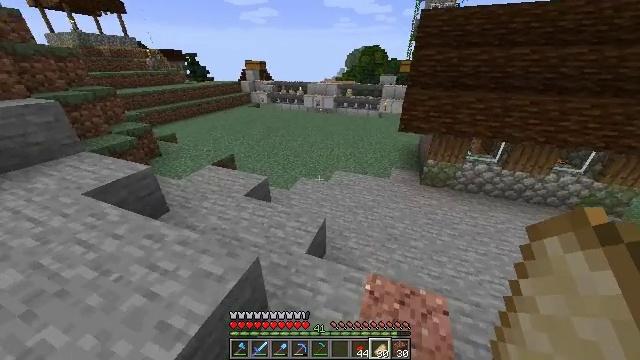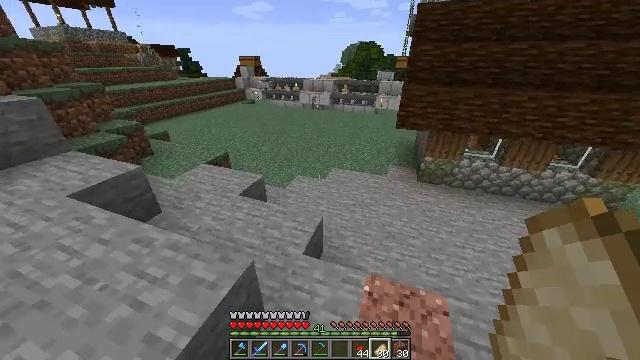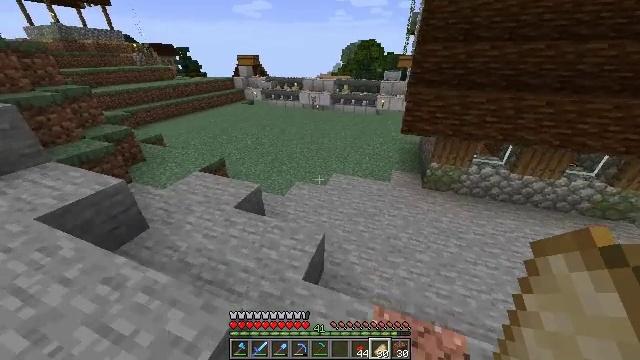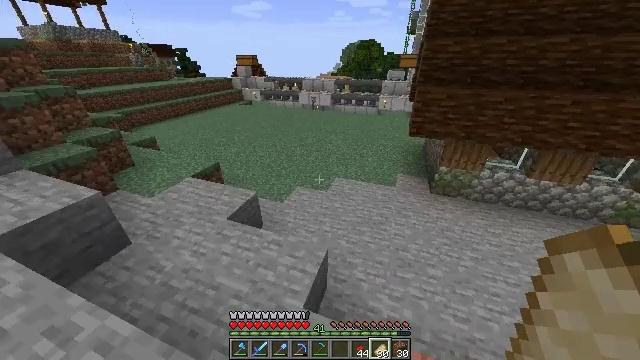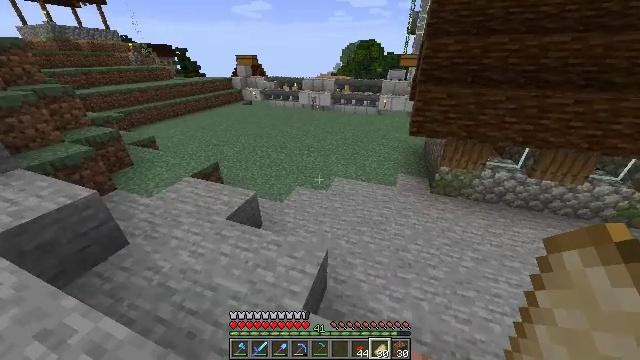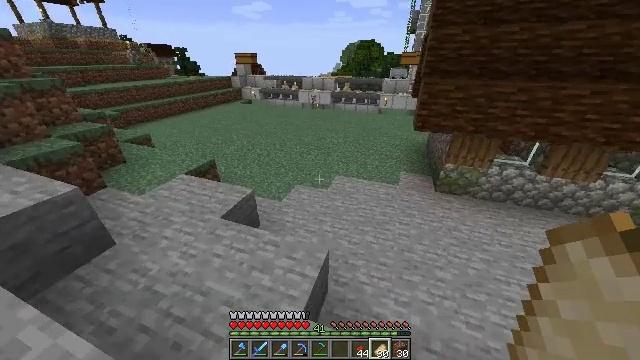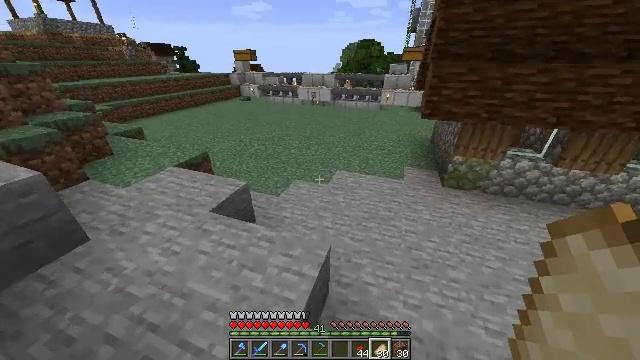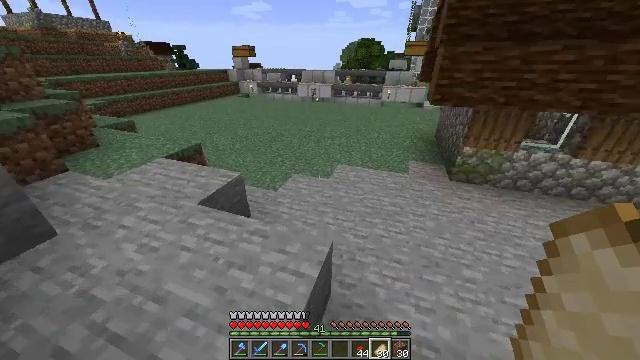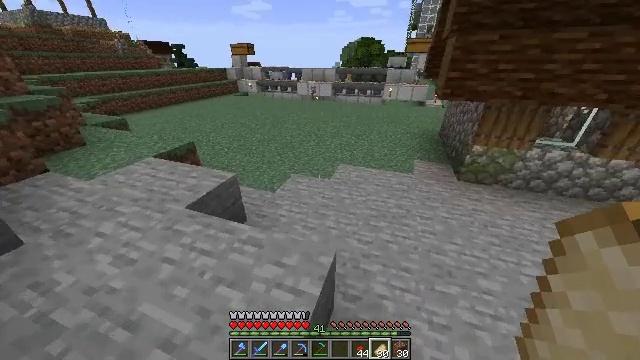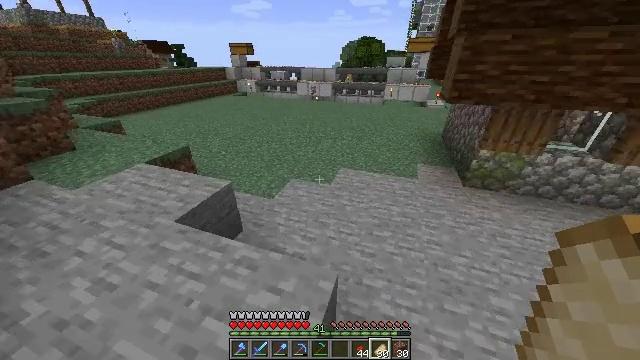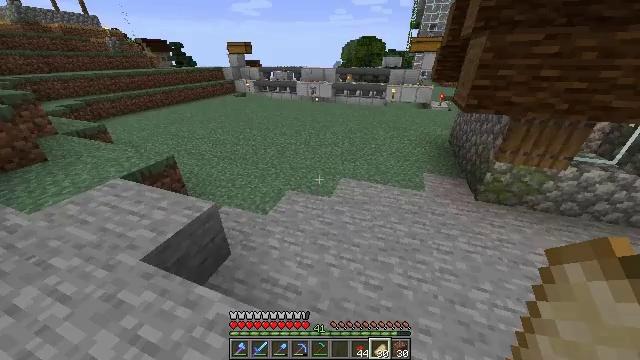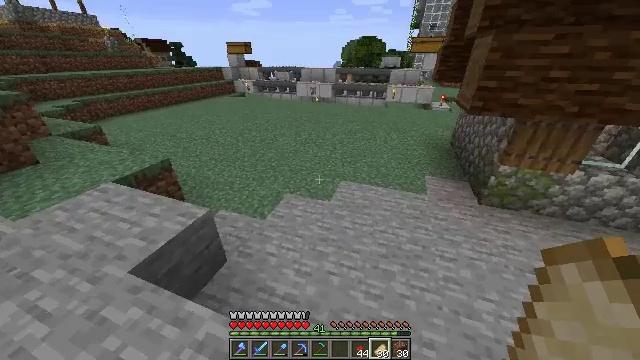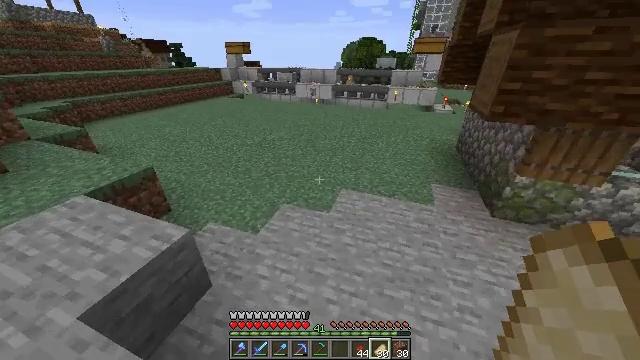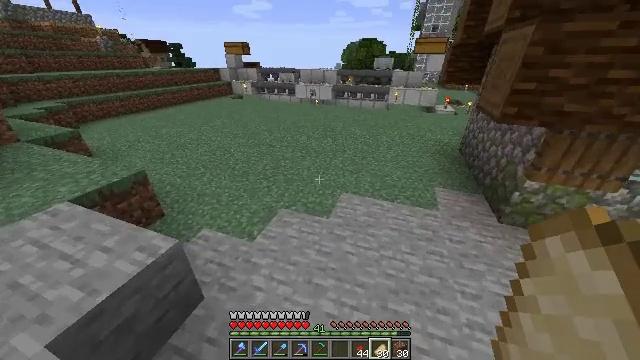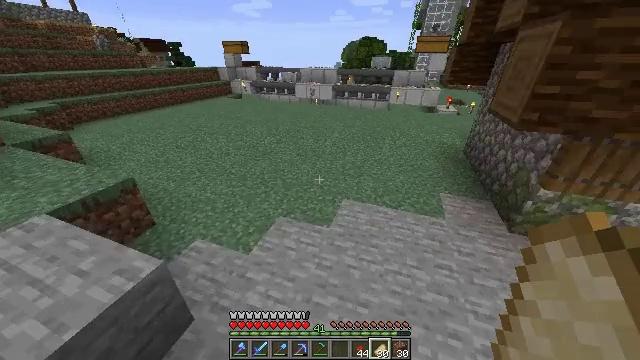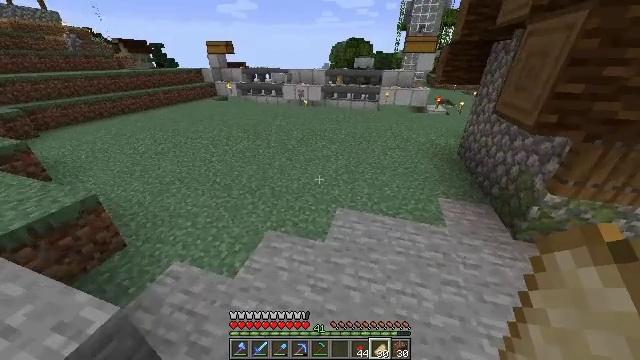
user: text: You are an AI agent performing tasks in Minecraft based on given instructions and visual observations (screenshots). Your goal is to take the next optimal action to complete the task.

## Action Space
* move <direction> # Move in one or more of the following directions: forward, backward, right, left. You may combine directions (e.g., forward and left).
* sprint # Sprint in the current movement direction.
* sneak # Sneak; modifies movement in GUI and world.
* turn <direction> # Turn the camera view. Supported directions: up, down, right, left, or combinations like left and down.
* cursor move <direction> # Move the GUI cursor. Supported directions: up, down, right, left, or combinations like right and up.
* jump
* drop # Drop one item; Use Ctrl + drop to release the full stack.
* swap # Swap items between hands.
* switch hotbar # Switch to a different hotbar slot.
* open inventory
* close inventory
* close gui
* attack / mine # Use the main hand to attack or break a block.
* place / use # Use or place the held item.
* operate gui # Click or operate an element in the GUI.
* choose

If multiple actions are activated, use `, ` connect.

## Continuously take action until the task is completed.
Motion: motion action
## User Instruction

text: Create a dried kelp block using dried kelp.
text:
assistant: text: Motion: move forward, sprint, turn right
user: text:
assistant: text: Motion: move forward, sprint
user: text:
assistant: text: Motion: move forward, sprint
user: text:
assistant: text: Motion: move forward
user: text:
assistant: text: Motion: move forward
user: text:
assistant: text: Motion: move forward
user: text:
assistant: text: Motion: move forward
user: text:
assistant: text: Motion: move forward
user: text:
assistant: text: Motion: move forward
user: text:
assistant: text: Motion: move forward
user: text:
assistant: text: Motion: move forward
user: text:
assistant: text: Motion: move forward
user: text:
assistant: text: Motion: move forward
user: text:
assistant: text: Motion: move forward
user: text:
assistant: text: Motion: move forward, sprint, turn right
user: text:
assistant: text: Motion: move forward, sprint, turn right and up
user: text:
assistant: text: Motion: move forward, sprint, turn right and up
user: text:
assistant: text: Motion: move forward, turn right and up
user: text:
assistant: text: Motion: move forward, turn right and up
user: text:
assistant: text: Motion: move forward
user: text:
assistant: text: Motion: move forward
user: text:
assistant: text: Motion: move forward
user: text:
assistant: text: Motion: move forward
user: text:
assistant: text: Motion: move forward
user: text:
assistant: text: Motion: move forward
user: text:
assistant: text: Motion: move forward
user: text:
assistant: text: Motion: move forward
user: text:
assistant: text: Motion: move forward
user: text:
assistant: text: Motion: move forward
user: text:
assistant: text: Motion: move forward, sprint